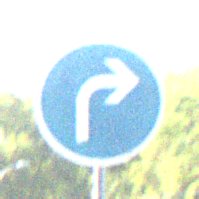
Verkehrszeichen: VorgeschriebeneFahrtrichtungRechts
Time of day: MorningAfternoon
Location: Outdoor (Suburban)
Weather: Clear
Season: NotSpecified
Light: Natural